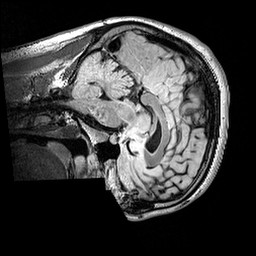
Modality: FLAIR
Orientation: sagittal
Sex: male
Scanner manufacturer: siemens
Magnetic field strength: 3 T
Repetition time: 5 s
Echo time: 0.395 s